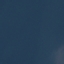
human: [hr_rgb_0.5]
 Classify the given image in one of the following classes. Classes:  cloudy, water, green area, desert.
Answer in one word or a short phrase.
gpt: water